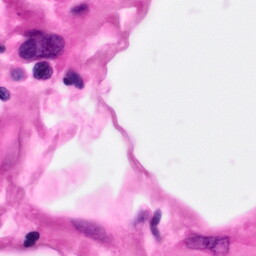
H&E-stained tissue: Pancreatic